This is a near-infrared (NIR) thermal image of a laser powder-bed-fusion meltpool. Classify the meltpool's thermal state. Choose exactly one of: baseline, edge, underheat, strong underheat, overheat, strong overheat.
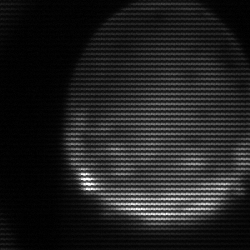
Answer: edge